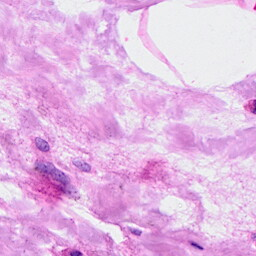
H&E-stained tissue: Breast